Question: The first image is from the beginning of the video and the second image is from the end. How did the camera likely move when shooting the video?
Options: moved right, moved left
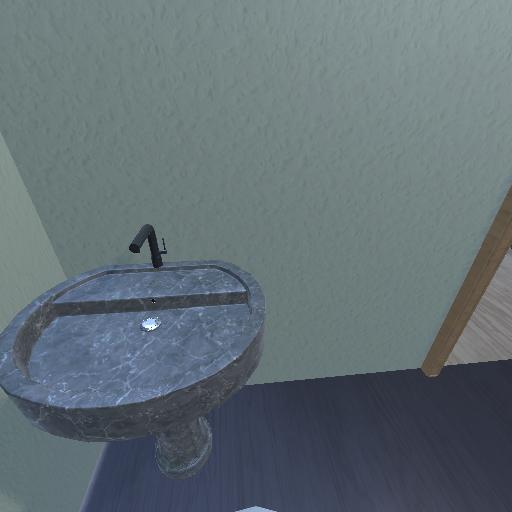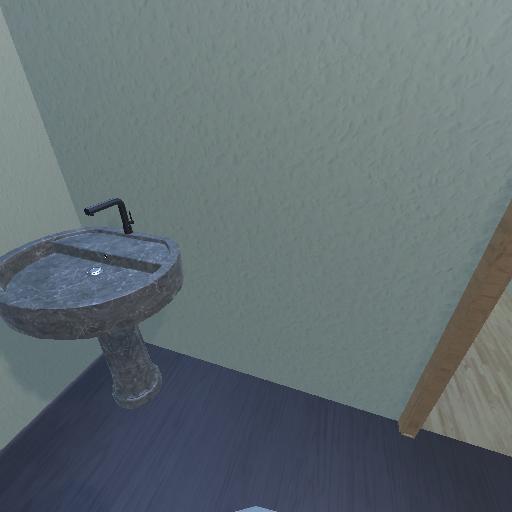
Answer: moved right